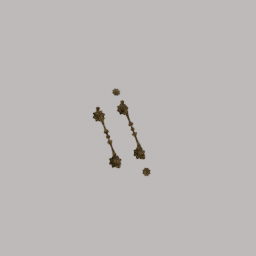
Label: mechanical